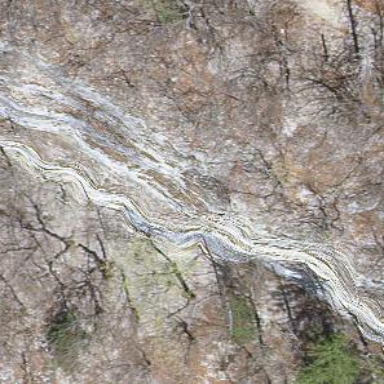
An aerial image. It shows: Landscape of bare rock.